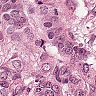
Metastatic tissue present: yes